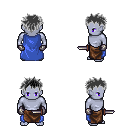
a pixel art fantasy rpg character, male body template, dark elf, purple skin, blue cape, robe skirt, gray bedhead hairstyle, metal gloves, dagger, four views (front, back, left, right), 2x2 character sprite sheet, small pixel art, hard edges, no anti-aliasing